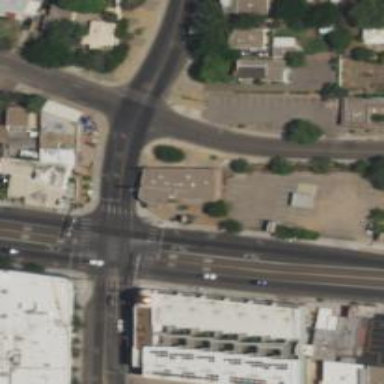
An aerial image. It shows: Unmarked crossing on the road.